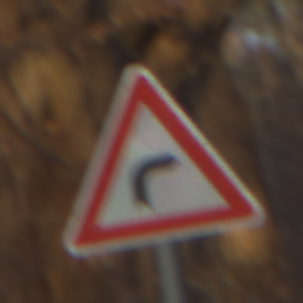
Verkehrszeichen: KurveRechts
Umgebung: Outdoor, Nature
Tageszeit: SunriseSunset
Wetter: Clear
Licht: Natural
Jahreszeit: Autumn
Kontrast: HighContrast